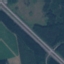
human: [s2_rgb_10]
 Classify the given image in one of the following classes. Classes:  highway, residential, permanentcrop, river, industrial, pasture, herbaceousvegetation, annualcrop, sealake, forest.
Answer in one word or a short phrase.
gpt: Highway